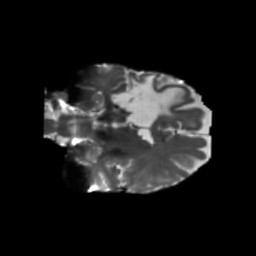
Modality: T2w
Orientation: coronal
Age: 46
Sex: female
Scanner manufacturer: siemens
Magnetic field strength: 3 T
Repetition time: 5.47 s
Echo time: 0.0854 s